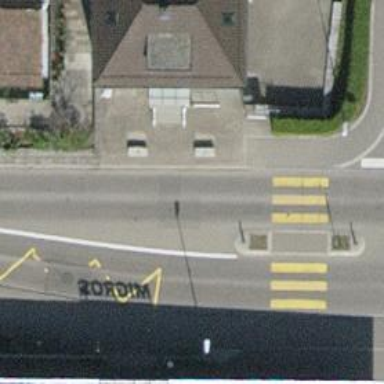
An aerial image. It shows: Public transport stop position.